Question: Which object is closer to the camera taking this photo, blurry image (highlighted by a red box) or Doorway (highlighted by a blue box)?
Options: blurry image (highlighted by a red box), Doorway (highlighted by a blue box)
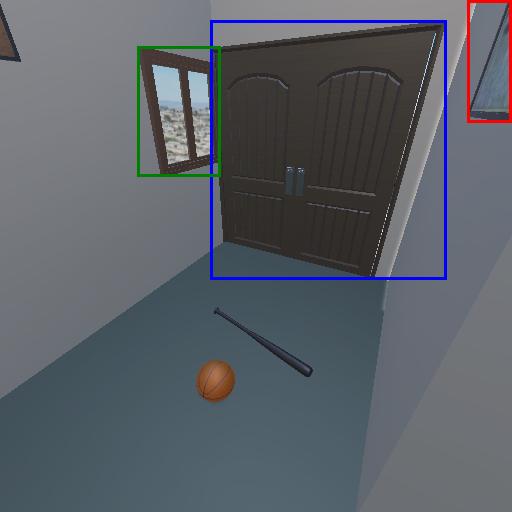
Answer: blurry image (highlighted by a red box)